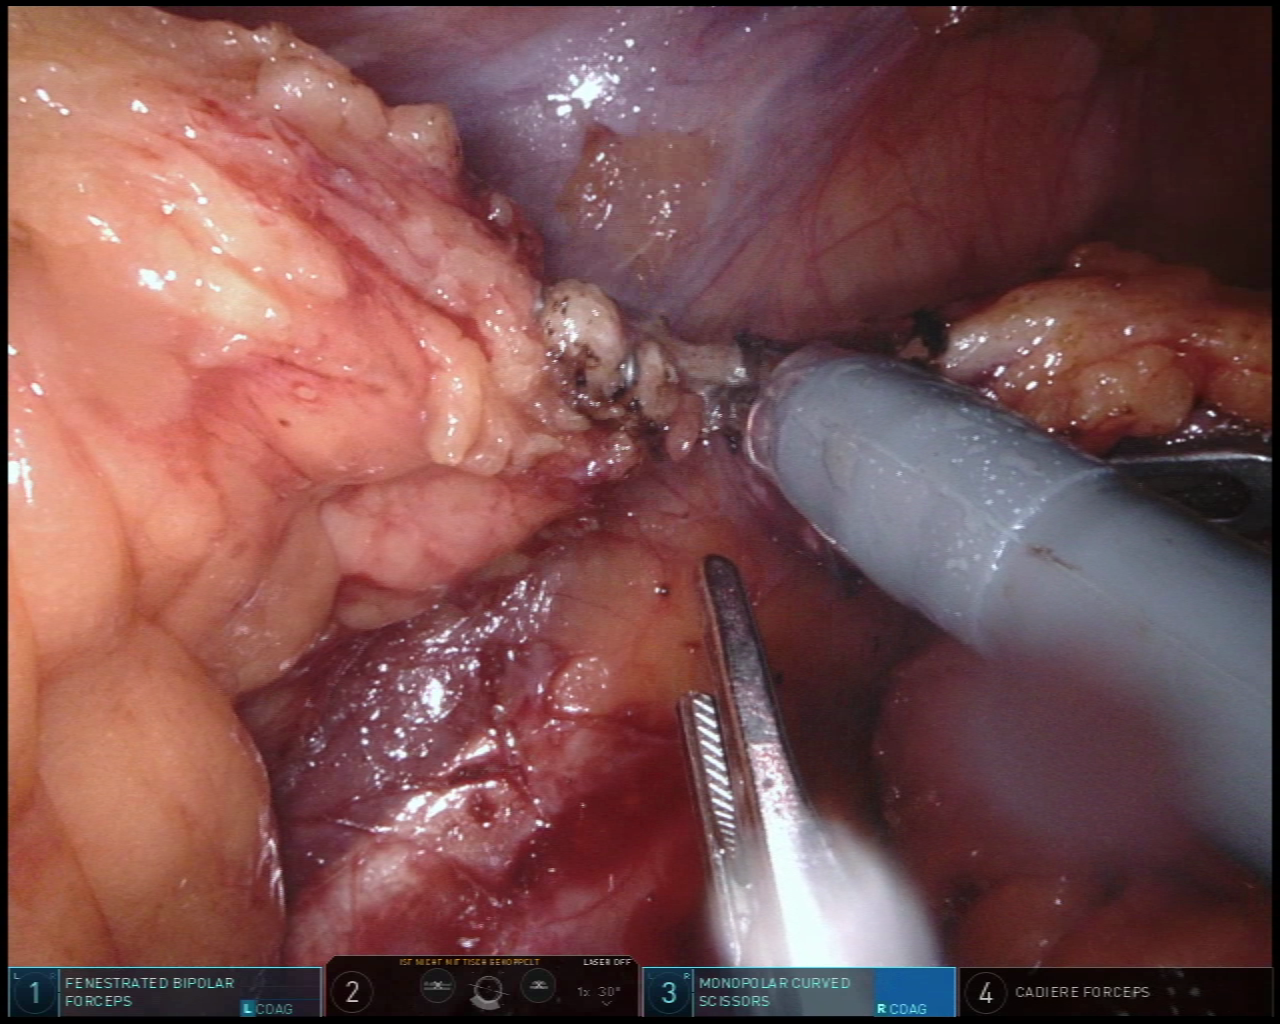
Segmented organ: ureter
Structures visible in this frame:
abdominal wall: yes
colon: no
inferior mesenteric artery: no
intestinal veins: no
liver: no
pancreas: no
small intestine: no
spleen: no
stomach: no
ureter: yes
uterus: no
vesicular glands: no